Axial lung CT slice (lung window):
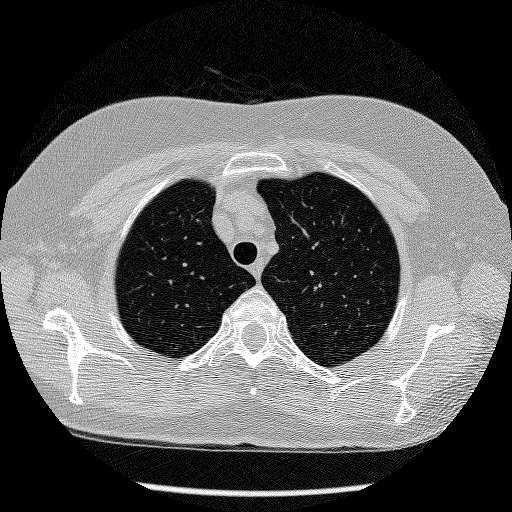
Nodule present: no